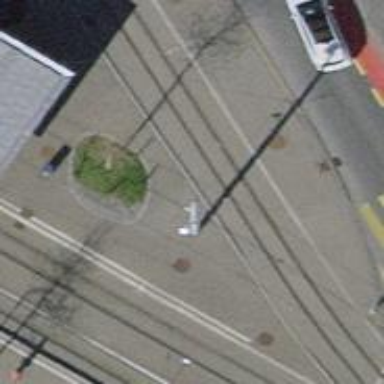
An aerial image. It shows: Pole serving as support.